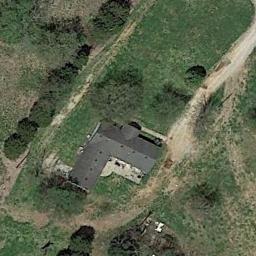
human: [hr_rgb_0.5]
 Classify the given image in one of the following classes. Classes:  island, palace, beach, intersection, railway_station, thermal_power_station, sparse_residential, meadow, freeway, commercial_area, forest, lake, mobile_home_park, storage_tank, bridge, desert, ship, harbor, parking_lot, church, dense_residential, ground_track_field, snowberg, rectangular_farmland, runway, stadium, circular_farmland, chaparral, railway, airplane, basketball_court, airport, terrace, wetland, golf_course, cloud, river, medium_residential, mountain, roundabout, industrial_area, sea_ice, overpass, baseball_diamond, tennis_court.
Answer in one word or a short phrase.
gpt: sparse_residential